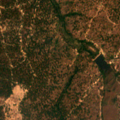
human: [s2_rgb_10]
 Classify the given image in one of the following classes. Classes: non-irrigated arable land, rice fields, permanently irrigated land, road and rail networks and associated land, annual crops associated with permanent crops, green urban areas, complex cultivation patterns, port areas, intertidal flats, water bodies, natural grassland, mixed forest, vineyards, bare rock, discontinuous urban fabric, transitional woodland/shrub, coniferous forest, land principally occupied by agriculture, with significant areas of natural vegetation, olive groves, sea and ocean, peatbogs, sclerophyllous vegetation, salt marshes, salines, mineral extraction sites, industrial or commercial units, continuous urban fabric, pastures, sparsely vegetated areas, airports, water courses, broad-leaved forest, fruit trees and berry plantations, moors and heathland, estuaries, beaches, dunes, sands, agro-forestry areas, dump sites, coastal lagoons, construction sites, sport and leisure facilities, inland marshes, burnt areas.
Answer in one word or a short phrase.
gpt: agro-forestry areas, mixed forest